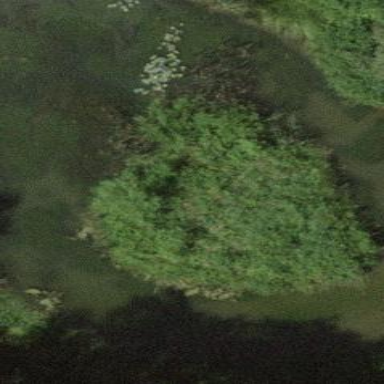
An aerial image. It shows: Pond with natural water.